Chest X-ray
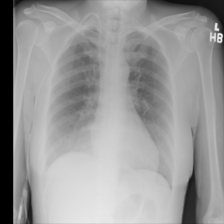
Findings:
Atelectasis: negative
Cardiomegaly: negative
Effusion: negative
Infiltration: negative
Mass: negative
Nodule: negative
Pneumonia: negative
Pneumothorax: negative
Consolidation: negative
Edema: negative
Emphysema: negative
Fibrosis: negative
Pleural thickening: negative
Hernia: negative